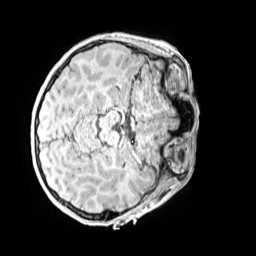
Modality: MP2RAGE
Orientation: axial
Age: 9
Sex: male
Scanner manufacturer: siemens
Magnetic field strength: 3 T
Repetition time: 4 s
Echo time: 0.00299 s